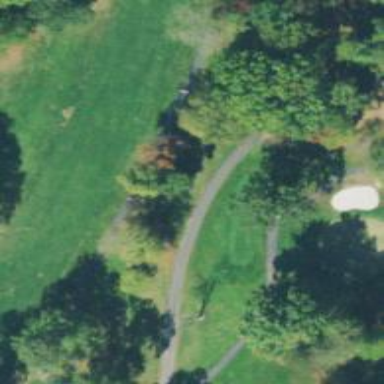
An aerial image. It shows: Path for golf carts.